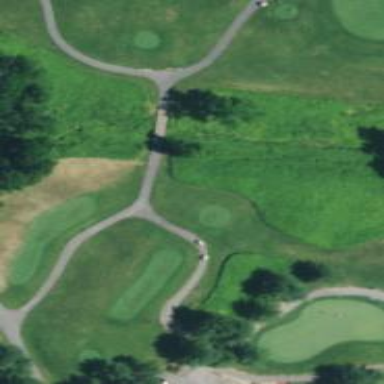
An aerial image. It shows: Path for both road and golf.